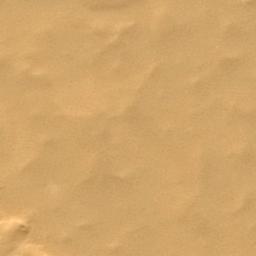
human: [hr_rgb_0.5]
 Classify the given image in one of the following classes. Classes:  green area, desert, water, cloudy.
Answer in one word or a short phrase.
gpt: desert